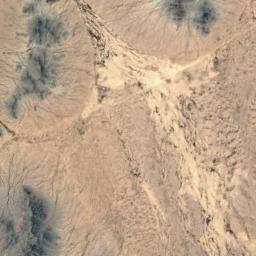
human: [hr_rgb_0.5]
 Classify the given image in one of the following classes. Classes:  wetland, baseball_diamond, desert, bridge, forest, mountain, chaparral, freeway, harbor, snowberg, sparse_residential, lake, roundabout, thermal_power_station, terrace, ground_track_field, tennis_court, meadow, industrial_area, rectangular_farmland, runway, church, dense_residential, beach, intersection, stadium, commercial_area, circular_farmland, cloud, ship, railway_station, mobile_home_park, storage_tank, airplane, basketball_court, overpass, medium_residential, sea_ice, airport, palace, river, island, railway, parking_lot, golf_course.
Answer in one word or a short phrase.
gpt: desert